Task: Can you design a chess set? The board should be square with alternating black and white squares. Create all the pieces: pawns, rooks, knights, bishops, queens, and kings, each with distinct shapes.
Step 4528:
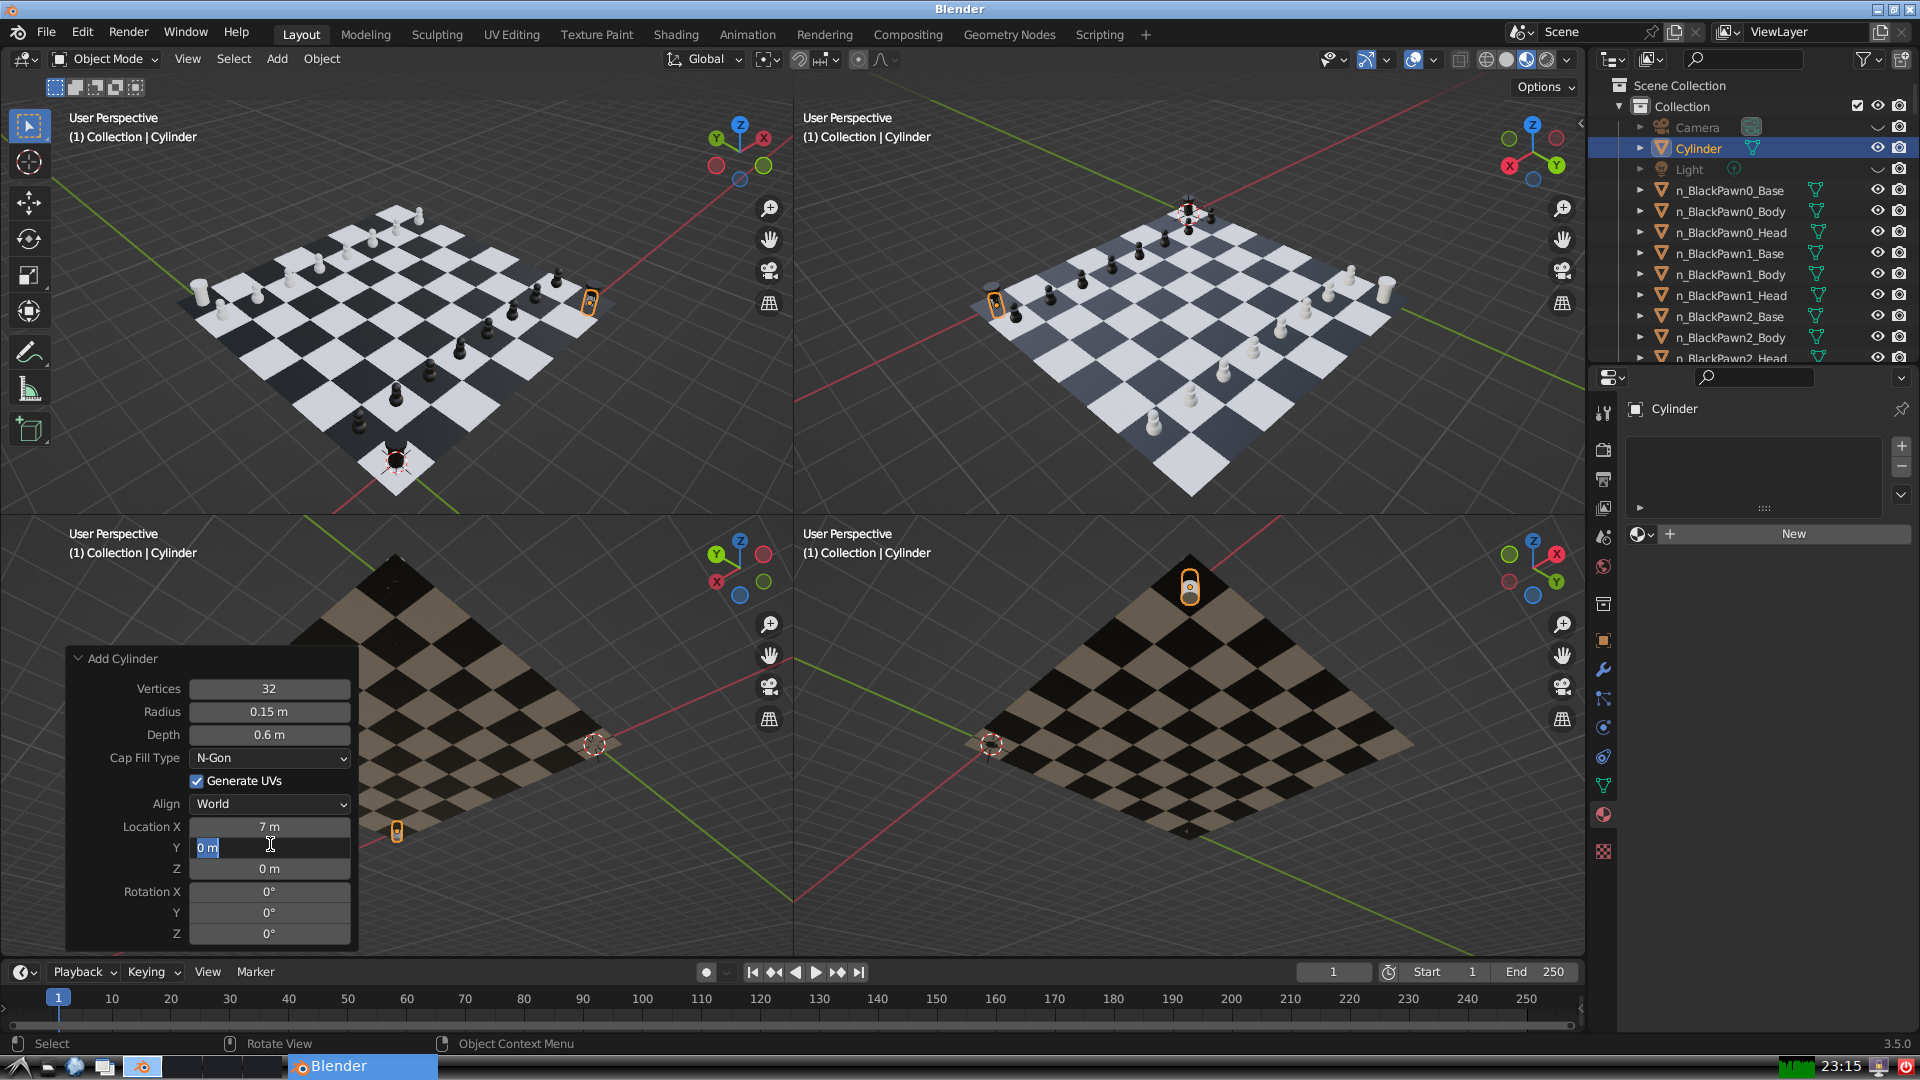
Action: input_text: 7.0